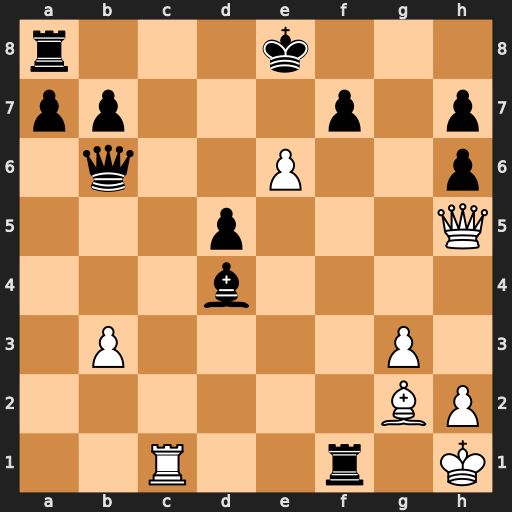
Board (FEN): r3k3/pp3p1p/1q2P2p/3p3Q/3b4/1P4P1/6BP/2R2r1K
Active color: w
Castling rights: q
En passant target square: -
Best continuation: Rxf1 Qxe6 Bxd5